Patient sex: F
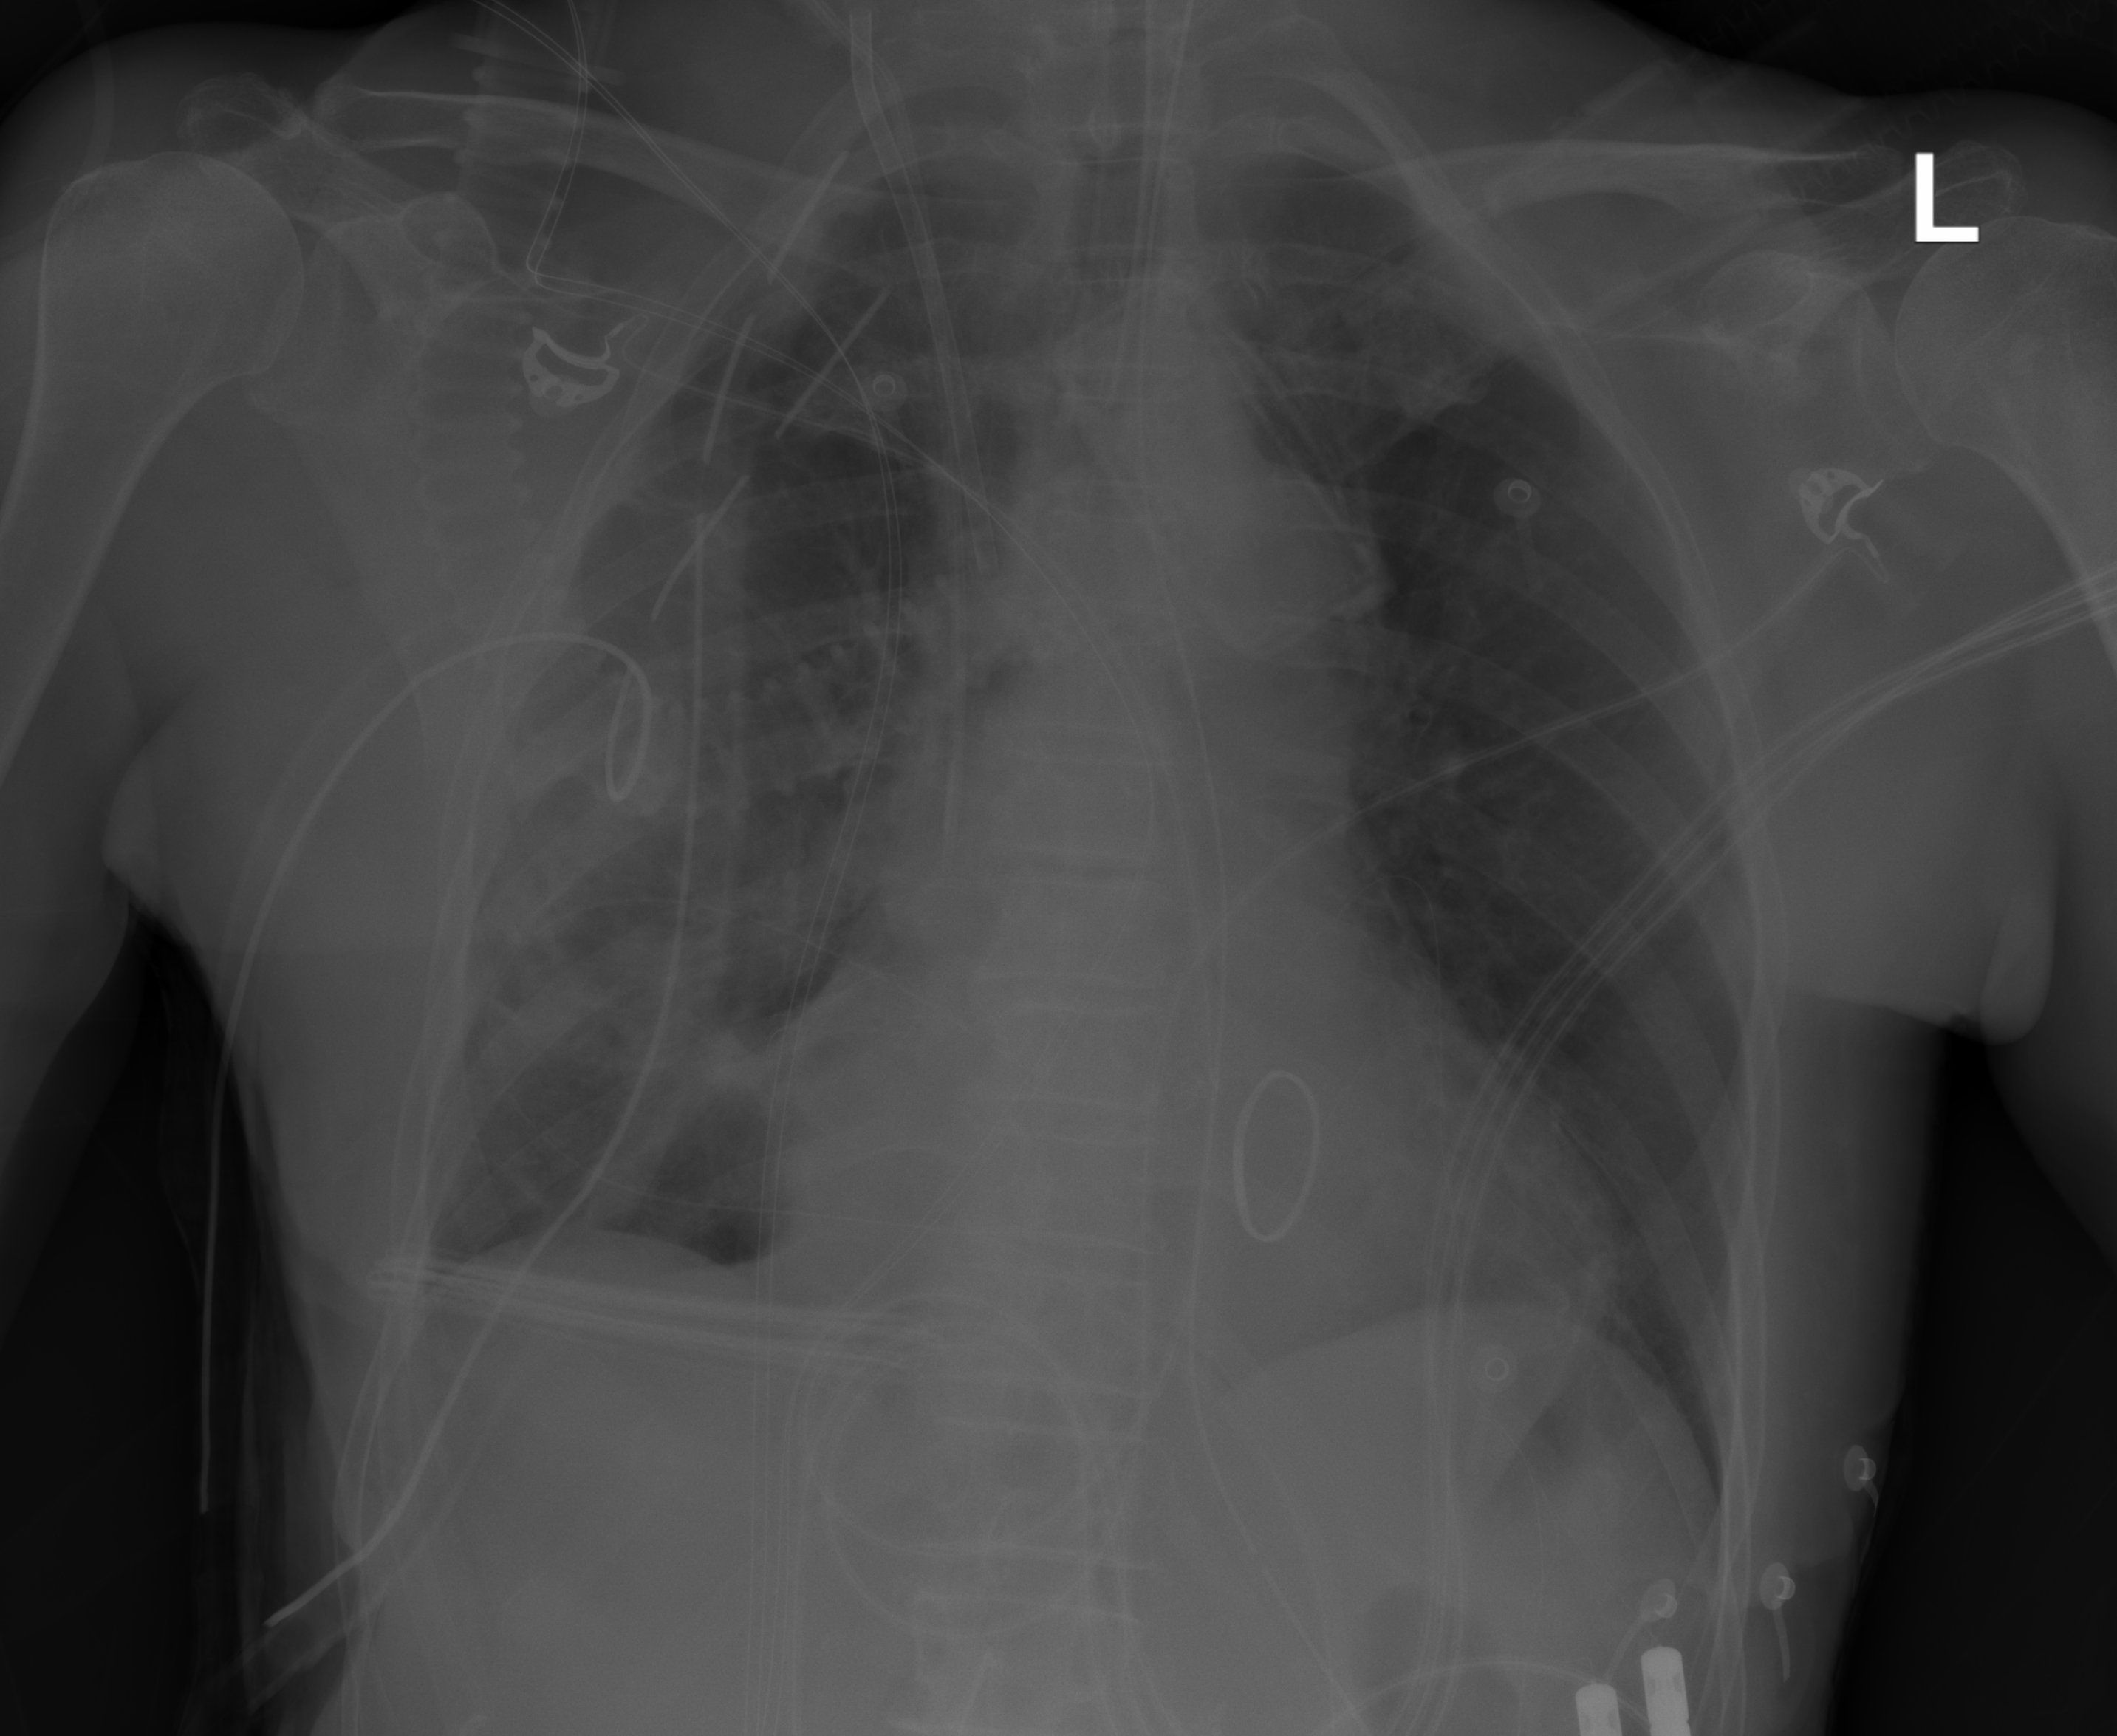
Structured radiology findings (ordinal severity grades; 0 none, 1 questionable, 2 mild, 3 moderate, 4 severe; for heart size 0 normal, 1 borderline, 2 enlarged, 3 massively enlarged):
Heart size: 2
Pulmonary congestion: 0
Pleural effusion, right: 0
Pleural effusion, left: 0
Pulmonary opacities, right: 0
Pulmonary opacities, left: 0
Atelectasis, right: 2
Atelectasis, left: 0